Question: I am using the Mono Tools from mono-tools.org and when I try to run my ASP MVC3 project in mono using the mono menu, I get the following error:

Is there a way to set to compile using the .net 4 compiler? I have set targetFramework in the project file to v4.0.
I have also tried setting the command line argument on the mono-tools advanced page to be '--with-profile4=yes' which still results in the same error.
Output from mono --version
'''
Mono JIT compiler version 2.10.2 (tarball)
Copyright (C) 2002-2011 Novell, Inc and Contributors. www.mono-project.com
TLS: normal
SIGSEGV: normal
Notification: Thread + polling
Architecture: x86
Disabled: none
Misc: softdebug
LLVM: supported, not enabled.
GC: Included Boehm (with typed GC and Parallel Mark)
'''
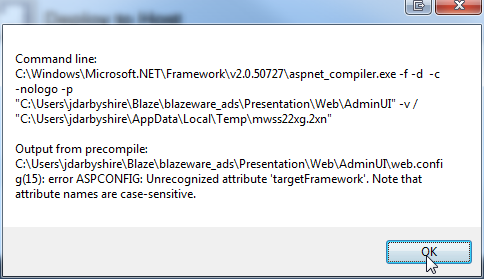
Answer: The 'targetFramework' attribute does not exist in this context -- by the time your application configuration is examined, the runtime has already been started. It needs to know what framework version before it even reads your web.config.
You need to handle this in your Apache configuration. See <URL>.
If you are deploying with XSP then you'd have to run 'xsp4'.
(IIS is not special in this regard either -- you have to assign your application to an app pool, and you have to explicitly set the runtime version for each pool you create.)
Side note: If the tools you are using are adding this attribute to your configuration, this is a bug in that tool.